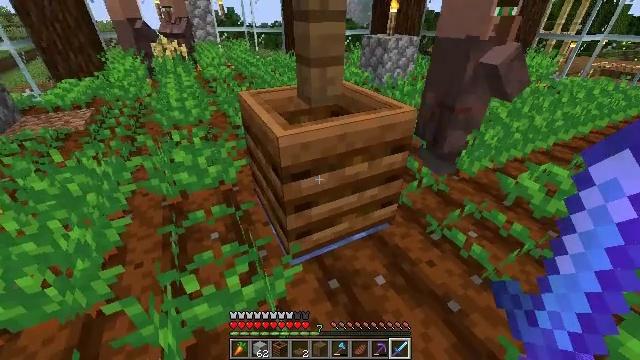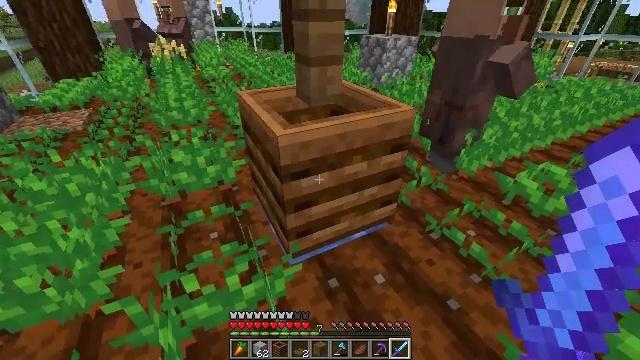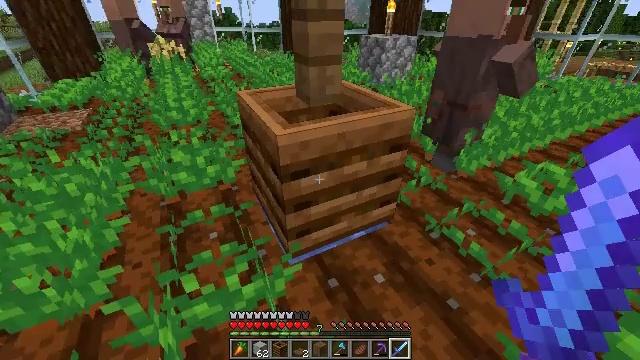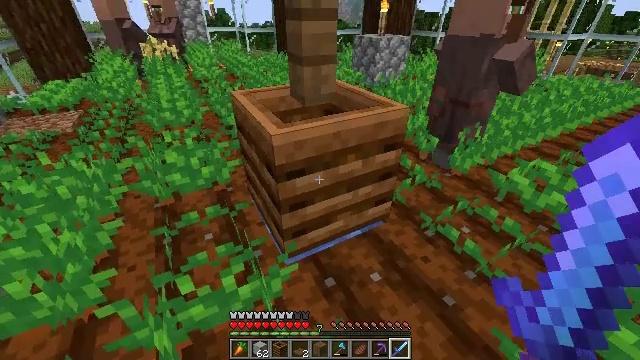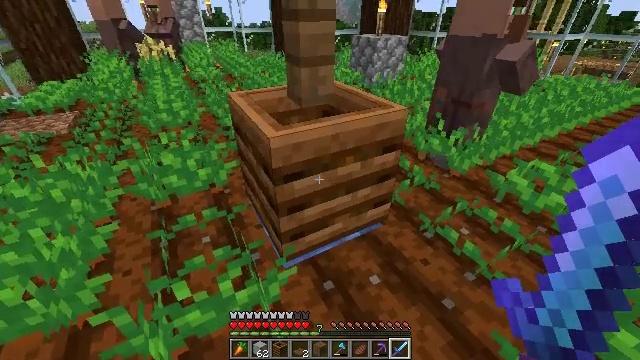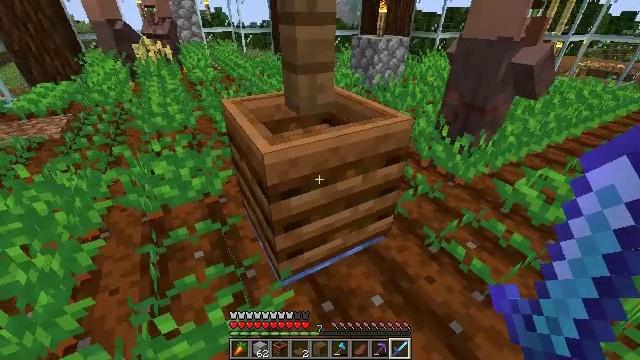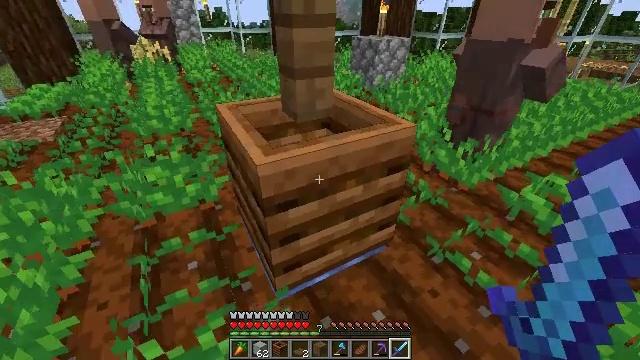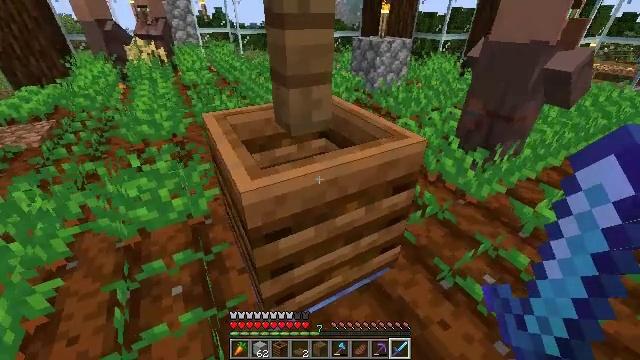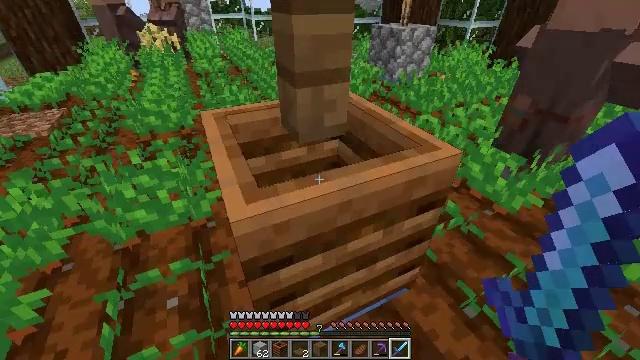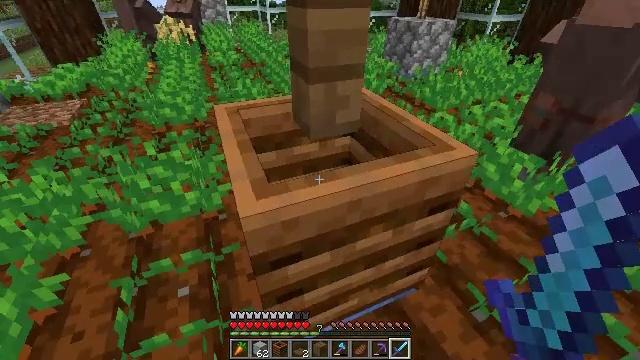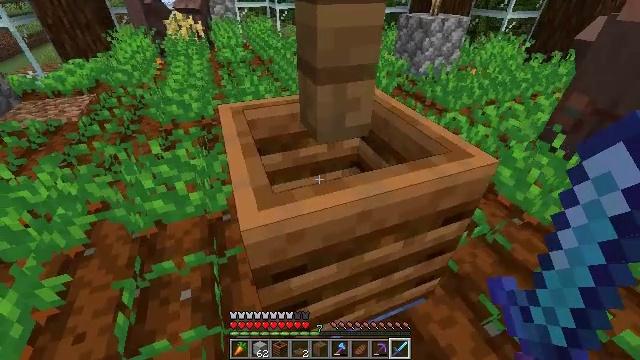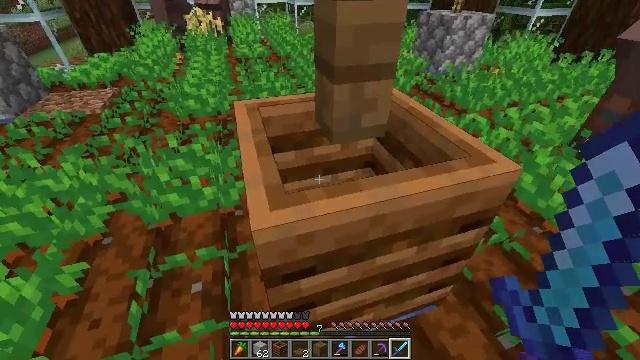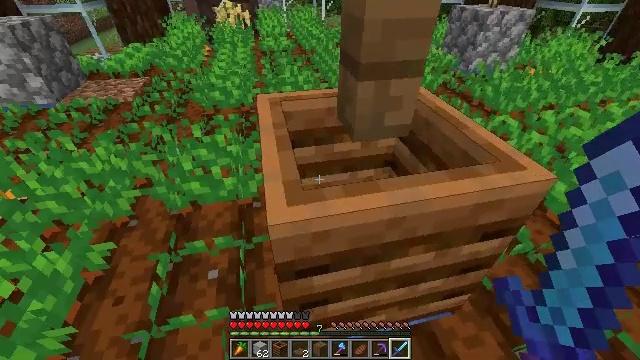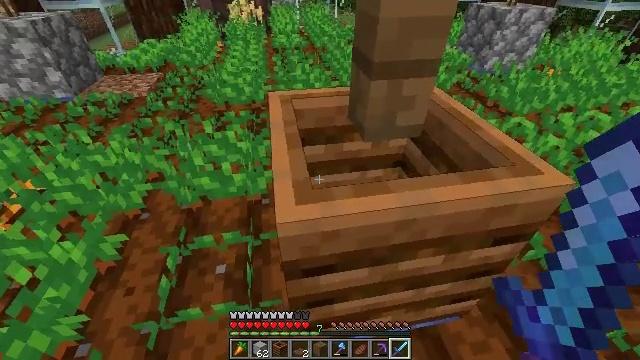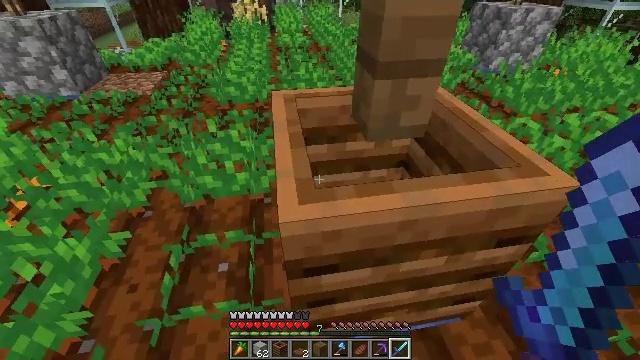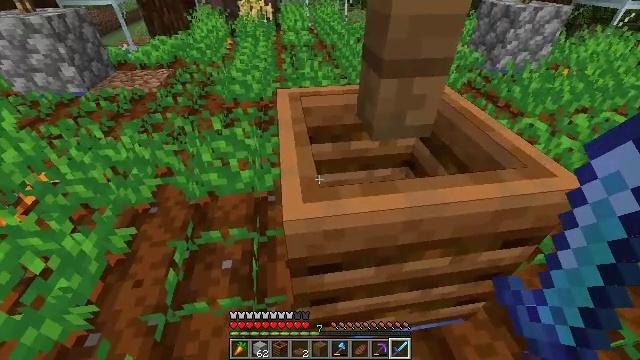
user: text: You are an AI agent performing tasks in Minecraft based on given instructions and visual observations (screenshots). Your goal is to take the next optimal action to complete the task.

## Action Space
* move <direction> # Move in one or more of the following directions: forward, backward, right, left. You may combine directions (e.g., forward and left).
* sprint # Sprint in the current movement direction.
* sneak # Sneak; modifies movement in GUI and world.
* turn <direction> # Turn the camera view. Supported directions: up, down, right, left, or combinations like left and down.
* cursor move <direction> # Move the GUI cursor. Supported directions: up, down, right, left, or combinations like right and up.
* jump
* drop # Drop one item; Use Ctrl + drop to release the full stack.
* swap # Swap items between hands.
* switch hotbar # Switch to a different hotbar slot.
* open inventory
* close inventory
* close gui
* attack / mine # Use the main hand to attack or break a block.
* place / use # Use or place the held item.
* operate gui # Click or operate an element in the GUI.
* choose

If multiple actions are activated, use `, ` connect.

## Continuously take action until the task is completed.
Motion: motion action
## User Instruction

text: Attack the spruce fence to dismantle it.
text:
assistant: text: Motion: no_op
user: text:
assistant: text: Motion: no_op
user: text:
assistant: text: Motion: turn right
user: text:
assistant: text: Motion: move forward
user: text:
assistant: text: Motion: move forward
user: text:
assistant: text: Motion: move forward
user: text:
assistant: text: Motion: move forward
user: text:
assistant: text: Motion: turn left and down
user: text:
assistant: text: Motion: turn left and down
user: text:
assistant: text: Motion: turn left
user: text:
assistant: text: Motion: turn left
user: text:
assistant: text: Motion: turn left and down
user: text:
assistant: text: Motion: turn left
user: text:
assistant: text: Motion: no_op
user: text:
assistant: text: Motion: turn left
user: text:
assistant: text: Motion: no_op
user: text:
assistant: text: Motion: turn left
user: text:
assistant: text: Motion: turn left
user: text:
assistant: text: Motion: move right
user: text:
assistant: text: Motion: move right
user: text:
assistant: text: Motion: move right
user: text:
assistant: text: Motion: no_op
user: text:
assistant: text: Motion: no_op
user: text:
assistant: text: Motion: turn left and down
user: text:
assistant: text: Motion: turn left
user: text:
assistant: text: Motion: turn left
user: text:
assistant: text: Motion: turn left
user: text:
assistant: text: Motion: no_op
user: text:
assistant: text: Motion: no_op
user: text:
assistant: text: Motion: no_op